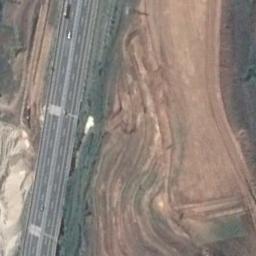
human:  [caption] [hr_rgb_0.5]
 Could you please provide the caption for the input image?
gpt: A straight freeway goes through the wasteland .

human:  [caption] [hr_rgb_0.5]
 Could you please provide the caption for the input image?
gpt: Traffic was sparse on the motorway .

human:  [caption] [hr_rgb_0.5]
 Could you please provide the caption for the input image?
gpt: The freeway goes through the bare land with some cars .

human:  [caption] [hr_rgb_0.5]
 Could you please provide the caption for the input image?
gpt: There are large brown terraces around the freeway and there are several cars on the freeway .

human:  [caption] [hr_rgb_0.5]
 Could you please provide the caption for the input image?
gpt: There are some brown bare land beside the freeway .